Question: I am working on a architecture design of a application using PHP Yii which has large records(Around a million in future).
The DB struct is as below:

1. Fast Keyword Search for Profiles,Articles,Forums. Keyword can be combination of columns-e.g. BizName+City,City+Speciality,ServiceName+City,Article Title etc.
2. Keyword suggestion to user
3. Show search results in tabs. Example: Profiles,Articles.Forums etc.
1. Have a relational DB.Write SQLs on multiple columns using OR and pattern matching.
Poor performance
1. Create a Keyword table.Create the combination of columns which are searchable and save them in KeywrodTab.
2. Create mapping tables of -keyword-Profile.Keyword-Article,Keyword-Forum etc.
3. Query keyword table for autosuggestions. once user hits search button query mapping tables and extract articleId,ProfileId,ForumId etc.
Creating/Updating keywords and mapping on every update.
1. Have a relational DB with FULLTEXT indices on searchable columns.
1. Not sure if auto suggest for search box will work or not?
2. How will be the performance in this case as compared other approaches?
Use NoSQL DB like MongoDB/Solr/Lucene in combination with RelationalDB.Use noSQL for finding the articleId,ProfileId,ForumId etc.And relational DB for displaying results.
1. Creating/Updating noSQL on every update.
Any other approaches please? Which approach is scalable and will give good performance?
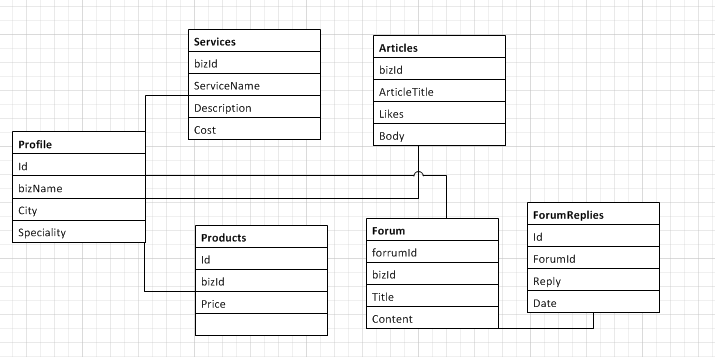
Answer: When you want to search quickly by multiple columns in multiple tables in an SQL database, you would need to place indexes on almost everything. That's a good way to get the write-performance of your relational database to record-lows.
For that reason I would recommend you to use an independent system for searching. From the technologies you mentioned I would rather recommend the dedicated search server Apache Solr (which is part of the Lucene project, not a separate technology) than MongoDB, because MongoDB is an interesting database technology a lots of great features, but its text search is not a core feature and rather tagged-on.
But technology-choices are always subjective, so evaluate all the options, see how they line up with your specific requirements and make your own decision.